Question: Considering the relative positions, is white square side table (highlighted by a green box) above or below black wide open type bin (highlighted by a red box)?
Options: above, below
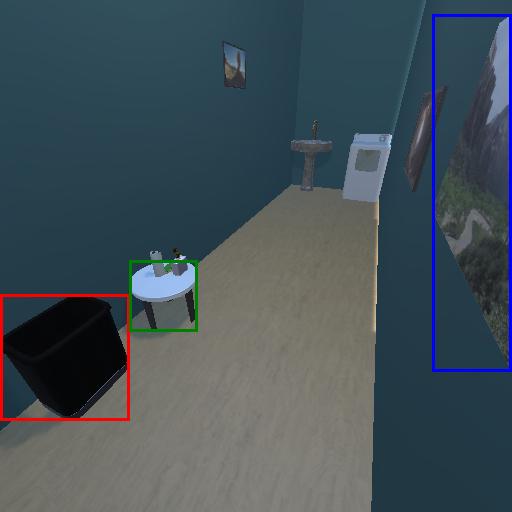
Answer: above